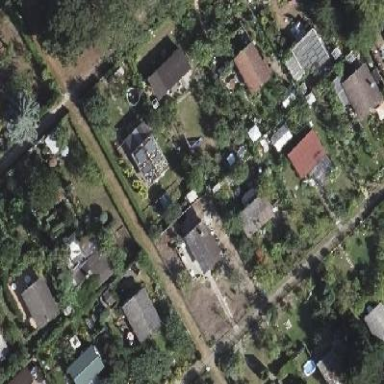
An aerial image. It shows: Plot in the allotments.